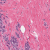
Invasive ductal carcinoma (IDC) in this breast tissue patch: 0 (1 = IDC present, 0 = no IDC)